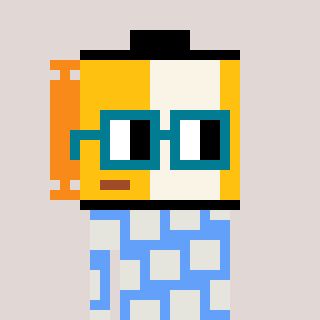
a pixel art character with square dark green glasses, a film roll-shaped head and a blue-colored body on a warm background